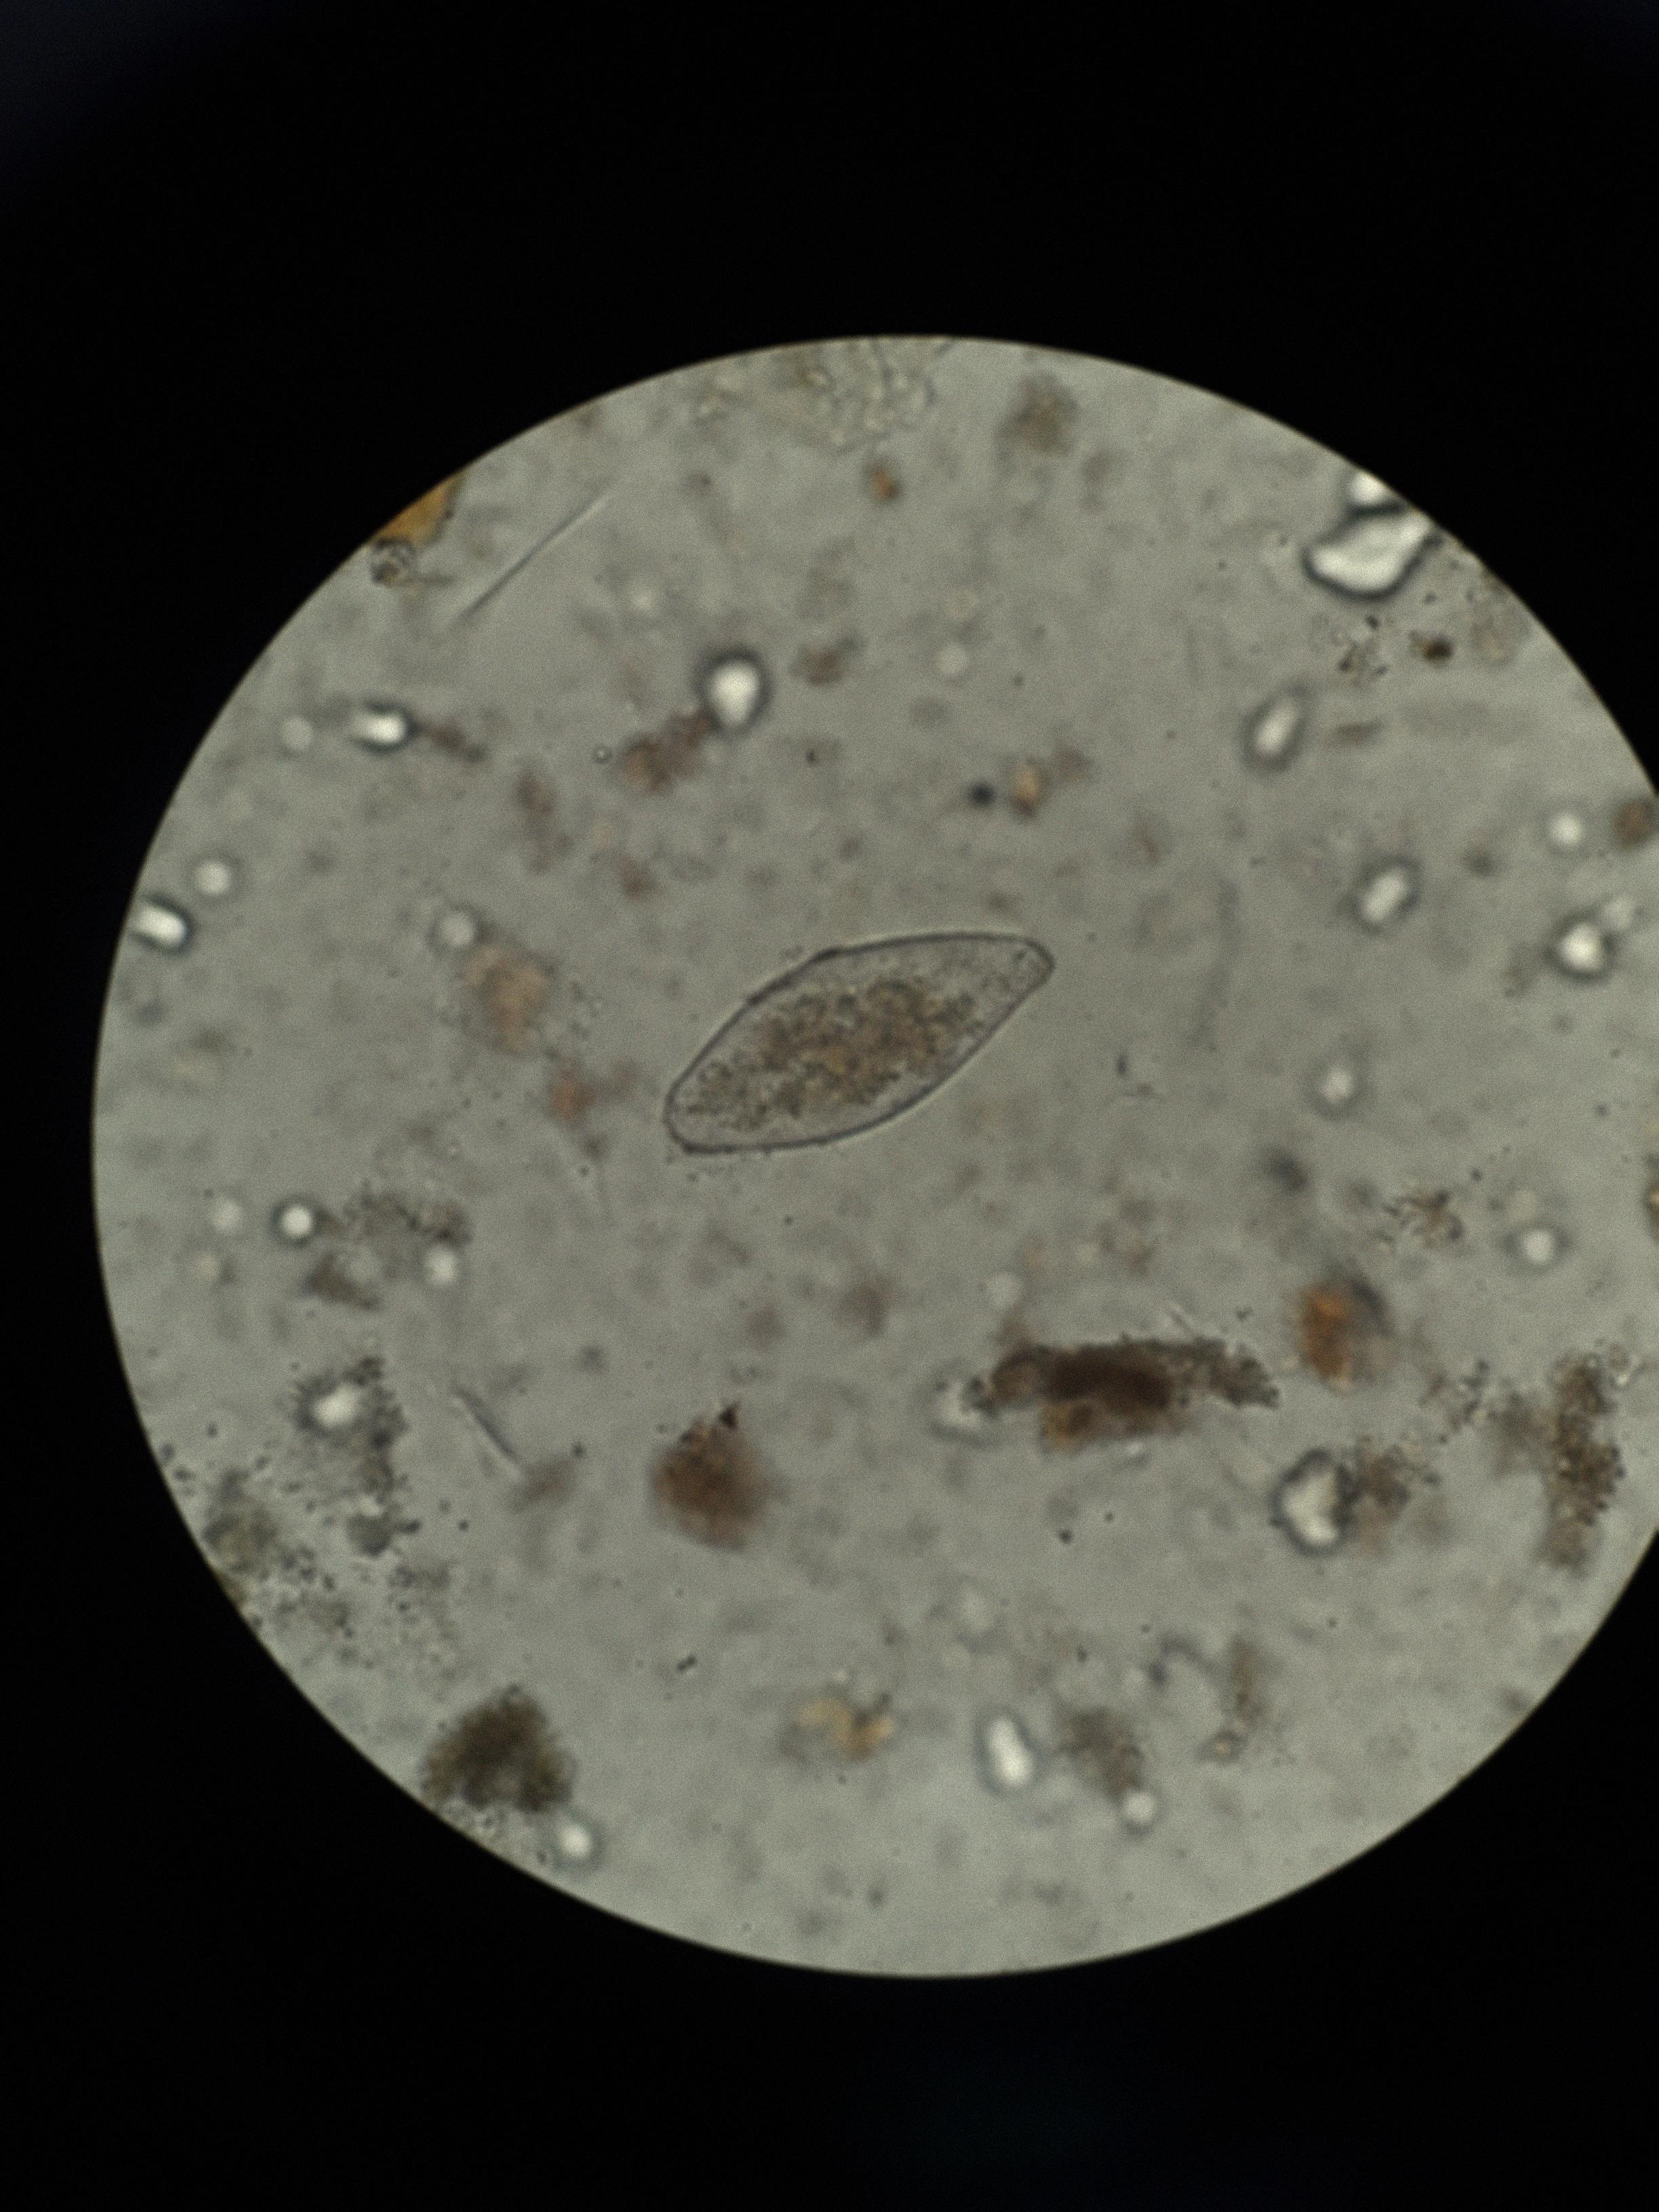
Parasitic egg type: Fasciolopsis buski